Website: lowes
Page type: review-order
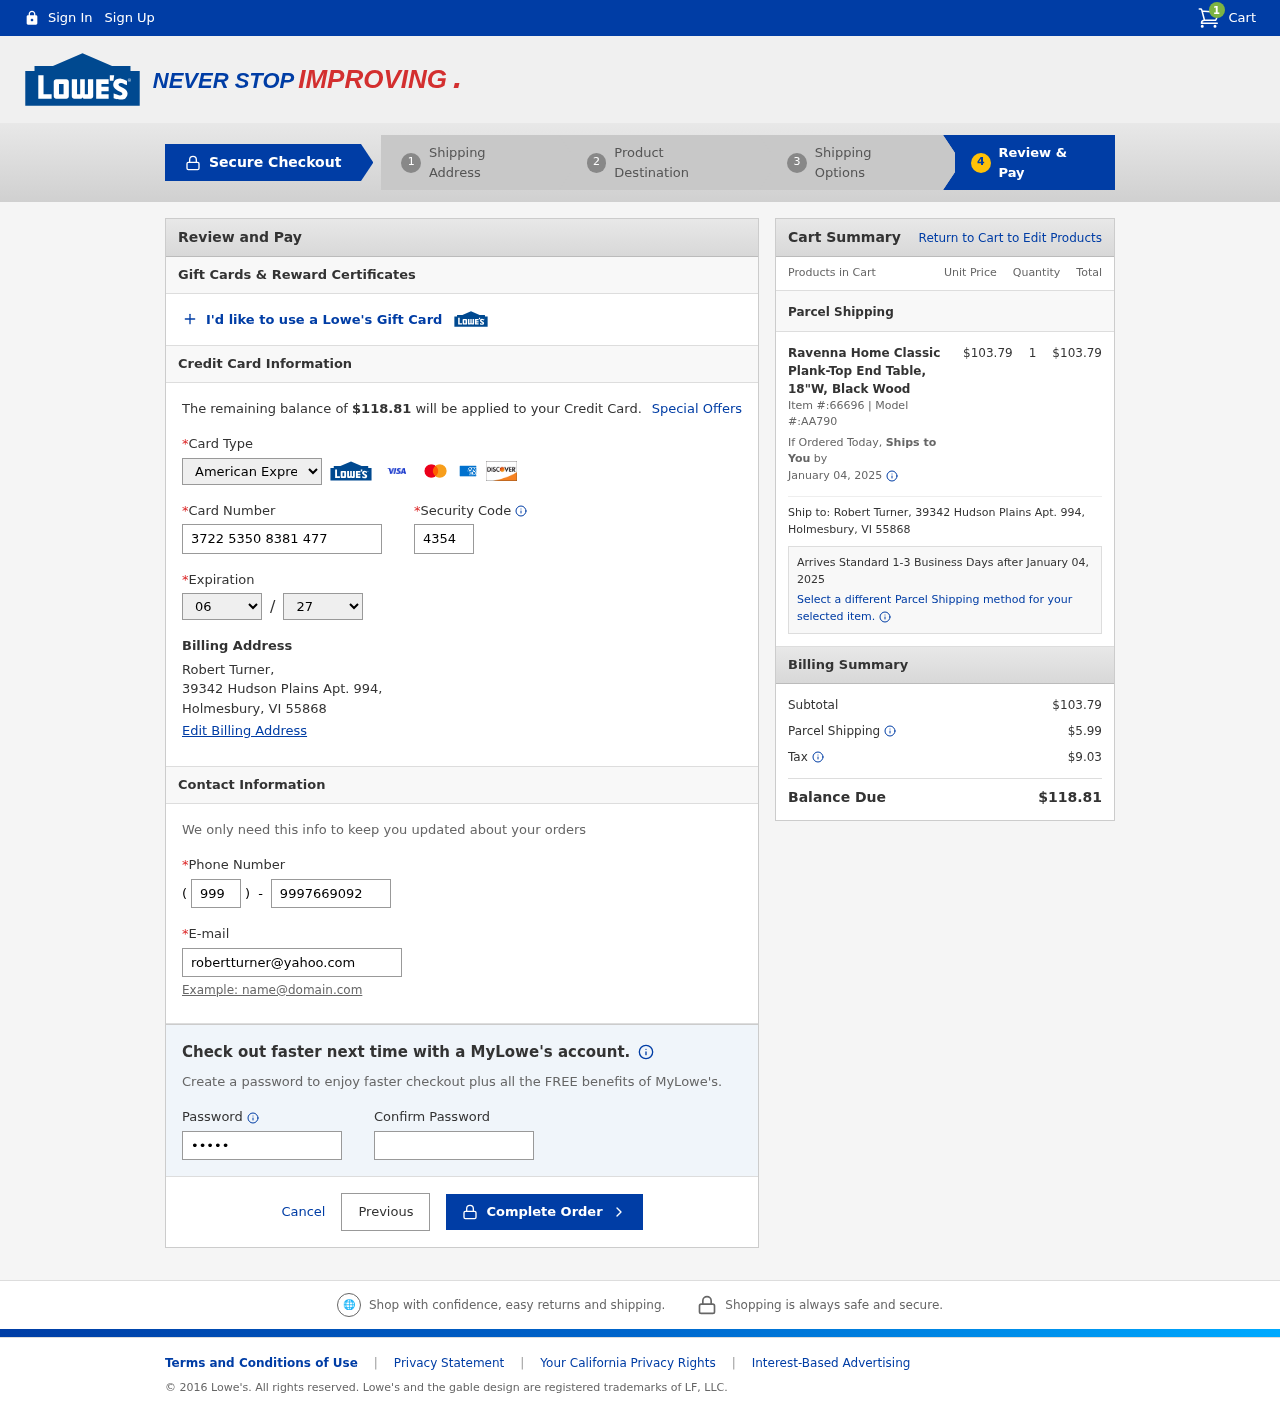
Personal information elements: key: PII_CARD_CVV
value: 4354
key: PII_CARD_EXPIRY_MONTH
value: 06
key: PII_CARD_EXPIRY_YEAR
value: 27
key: PII_CARD_NUMBER
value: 3722 5350 8381 477
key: PII_CARD_TYPE
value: American Express
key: PII_CITY
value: Holmesbury
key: PII_EMAIL
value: robertturner@yahoo.com
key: PII_FULLNAME
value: Robert Turner,
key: PII_PHONE
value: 9997669092
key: PII_PHONE_AREA
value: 999
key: PII_POSTCODE
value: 55868
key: PII_STATE_ABBR
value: VI
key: PII_STREET
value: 39342 Hudson Plains Apt. 994,
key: PII_FULLNAME2
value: Robert Turner
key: PII_STREET2
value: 39342 Hudson Plains Apt. 994
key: PII_CITY_STATE_ZIP2
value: Holmesbury, VI 55868
Product elements: key: PRODUCT1_NAME
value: Ravenna Home Classic Plank-Top End Table, 18"W, Black Wood
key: PRODUCT1_PRICE
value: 103.79
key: PRODUCT1_QUANTITY
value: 1
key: PRODUCT1_ITEM_NUMBER
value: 66696
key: PRODUCT1_MODEL_NUMBER
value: AA790
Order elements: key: ORDER_NUM_ITEMS
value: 1
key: ORDER_TOTAL
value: $118.81
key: ORDER_SHIPPING_DATE
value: January 04, 2025
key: ORDER_SUBTOTAL
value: $103.79
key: ORDER_SHIPPING_DATE2
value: January 04, 2025
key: ORDER_SUBTOTAL2
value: $103.79
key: ORDER_SHIPPING_COST
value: $5.99
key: ORDER_TAX
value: $9.03